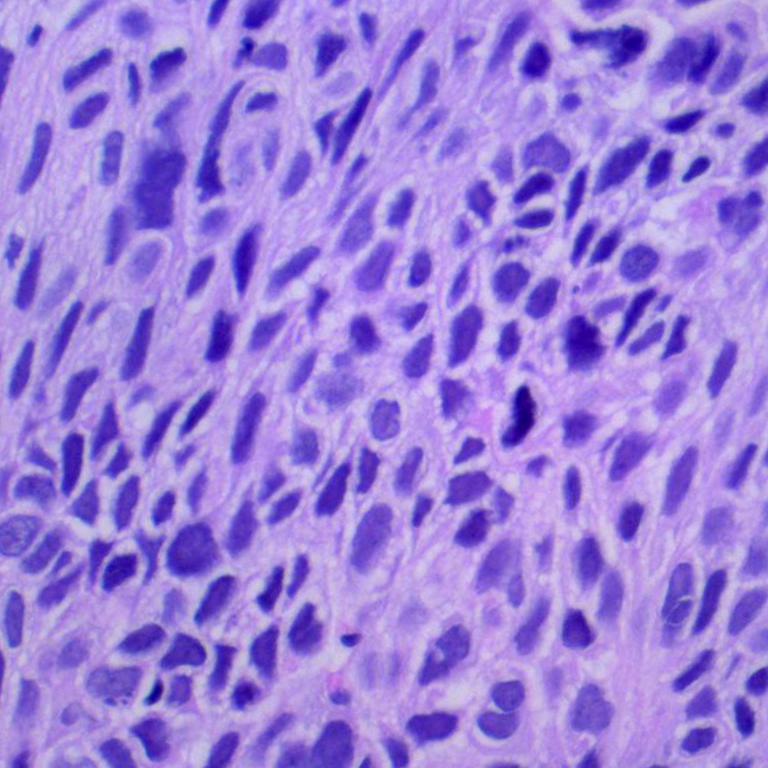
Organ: lung
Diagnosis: squamous carcinomas